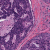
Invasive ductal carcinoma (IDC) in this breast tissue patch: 0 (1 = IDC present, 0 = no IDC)